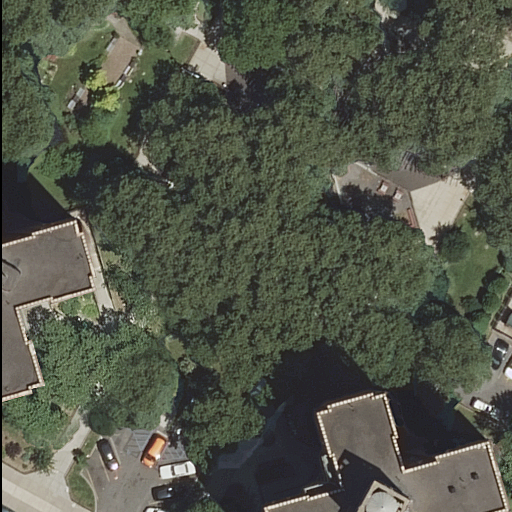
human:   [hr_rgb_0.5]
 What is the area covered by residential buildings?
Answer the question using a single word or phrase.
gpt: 889m2

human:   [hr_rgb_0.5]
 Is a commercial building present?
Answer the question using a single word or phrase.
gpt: no

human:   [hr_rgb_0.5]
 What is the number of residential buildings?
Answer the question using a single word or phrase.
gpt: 2

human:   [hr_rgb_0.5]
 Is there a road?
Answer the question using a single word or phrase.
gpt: yes

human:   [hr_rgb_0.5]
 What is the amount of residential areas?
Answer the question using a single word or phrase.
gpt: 1

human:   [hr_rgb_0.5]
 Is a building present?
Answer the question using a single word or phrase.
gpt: yes

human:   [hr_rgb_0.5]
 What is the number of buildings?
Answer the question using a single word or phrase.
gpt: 2

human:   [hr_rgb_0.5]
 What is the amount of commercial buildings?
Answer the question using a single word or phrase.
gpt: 0

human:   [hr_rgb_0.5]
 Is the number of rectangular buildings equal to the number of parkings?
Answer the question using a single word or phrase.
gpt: no

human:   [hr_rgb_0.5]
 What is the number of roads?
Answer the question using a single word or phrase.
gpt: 10

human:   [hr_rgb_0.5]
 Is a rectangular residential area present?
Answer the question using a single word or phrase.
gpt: yes

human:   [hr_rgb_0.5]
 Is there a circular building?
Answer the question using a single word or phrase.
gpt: no

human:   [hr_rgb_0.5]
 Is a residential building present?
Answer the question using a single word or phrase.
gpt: yes

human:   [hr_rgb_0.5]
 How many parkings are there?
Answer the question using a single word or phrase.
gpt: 1

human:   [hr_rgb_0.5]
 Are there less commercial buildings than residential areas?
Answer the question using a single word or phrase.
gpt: yes

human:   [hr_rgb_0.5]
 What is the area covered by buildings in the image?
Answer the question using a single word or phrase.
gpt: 889m2

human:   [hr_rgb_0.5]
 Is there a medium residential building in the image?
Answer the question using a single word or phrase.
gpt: yes

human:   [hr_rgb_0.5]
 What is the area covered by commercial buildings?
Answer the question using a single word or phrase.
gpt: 0m2

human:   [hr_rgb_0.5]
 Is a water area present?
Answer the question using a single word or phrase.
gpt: no

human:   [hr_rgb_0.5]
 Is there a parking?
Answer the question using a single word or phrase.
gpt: yes

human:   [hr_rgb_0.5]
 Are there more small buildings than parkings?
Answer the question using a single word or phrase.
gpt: no

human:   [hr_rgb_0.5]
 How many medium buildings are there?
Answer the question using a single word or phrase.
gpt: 1

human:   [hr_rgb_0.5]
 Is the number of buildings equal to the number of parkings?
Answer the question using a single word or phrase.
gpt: no

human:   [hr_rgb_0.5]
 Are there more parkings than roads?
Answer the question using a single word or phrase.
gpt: no

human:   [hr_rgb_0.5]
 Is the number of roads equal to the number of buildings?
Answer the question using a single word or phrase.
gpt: no

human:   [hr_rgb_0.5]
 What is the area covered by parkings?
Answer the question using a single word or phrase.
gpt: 24m2

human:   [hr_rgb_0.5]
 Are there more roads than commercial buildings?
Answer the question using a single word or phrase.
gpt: yes

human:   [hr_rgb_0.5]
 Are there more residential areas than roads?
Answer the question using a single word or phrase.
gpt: no

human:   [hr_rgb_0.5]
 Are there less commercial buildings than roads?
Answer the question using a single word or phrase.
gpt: yes

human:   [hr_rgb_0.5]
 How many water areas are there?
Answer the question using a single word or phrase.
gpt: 0

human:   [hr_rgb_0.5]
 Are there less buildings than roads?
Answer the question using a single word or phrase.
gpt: yes

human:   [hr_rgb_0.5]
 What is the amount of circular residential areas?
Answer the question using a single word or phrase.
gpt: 0

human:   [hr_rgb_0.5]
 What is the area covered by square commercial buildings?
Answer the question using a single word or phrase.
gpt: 0m2

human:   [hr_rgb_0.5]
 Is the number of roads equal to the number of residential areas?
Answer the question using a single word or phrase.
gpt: no

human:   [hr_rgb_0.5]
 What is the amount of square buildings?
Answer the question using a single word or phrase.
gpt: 0

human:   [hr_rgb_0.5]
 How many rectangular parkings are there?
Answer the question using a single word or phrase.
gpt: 0

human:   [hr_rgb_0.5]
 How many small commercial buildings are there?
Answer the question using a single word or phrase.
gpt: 0

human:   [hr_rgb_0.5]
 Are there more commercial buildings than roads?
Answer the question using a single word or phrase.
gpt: no

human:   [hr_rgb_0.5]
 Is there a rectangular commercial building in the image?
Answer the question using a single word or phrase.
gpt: no

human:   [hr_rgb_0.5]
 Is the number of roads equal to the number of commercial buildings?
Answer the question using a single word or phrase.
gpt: no

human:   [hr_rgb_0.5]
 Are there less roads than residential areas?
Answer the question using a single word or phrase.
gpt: no

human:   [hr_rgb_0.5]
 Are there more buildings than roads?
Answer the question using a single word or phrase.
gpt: no

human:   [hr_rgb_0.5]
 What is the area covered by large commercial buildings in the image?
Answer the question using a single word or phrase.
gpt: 0m2

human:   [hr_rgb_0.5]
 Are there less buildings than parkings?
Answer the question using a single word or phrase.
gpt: no

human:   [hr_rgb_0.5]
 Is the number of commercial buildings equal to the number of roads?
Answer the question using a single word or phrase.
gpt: no

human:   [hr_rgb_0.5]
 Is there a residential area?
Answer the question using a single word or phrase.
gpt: yes

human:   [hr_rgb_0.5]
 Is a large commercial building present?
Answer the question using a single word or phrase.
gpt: no

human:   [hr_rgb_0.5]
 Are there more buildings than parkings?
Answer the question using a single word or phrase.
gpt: yes

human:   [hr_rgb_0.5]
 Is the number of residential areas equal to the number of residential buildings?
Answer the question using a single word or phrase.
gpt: no

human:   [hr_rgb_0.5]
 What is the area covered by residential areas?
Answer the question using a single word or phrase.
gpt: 9931m2

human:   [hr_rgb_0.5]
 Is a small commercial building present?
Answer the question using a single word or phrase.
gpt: no

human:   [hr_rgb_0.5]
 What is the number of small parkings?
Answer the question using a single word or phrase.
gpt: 1

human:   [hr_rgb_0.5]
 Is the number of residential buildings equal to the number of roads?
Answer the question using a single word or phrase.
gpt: no

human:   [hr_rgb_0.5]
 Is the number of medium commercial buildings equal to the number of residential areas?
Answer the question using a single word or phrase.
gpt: no

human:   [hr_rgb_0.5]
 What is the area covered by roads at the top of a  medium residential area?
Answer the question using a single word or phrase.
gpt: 0m2

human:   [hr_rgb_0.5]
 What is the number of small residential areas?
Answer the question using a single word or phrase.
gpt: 0

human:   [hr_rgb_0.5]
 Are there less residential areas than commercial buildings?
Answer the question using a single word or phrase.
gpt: no

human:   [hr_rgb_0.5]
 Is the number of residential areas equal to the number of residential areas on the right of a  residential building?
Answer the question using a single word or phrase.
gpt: yes

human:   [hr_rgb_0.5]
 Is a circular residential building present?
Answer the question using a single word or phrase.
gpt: no

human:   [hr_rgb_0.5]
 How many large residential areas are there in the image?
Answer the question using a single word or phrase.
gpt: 1

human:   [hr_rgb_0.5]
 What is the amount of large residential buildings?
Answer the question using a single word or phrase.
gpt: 1

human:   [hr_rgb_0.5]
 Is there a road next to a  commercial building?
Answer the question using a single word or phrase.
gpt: no

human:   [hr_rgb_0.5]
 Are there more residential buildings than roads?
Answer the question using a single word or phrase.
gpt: no

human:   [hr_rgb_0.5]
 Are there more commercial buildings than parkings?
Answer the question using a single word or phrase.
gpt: no